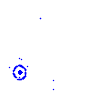
Particle: pion